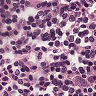
Metastatic tissue present: no